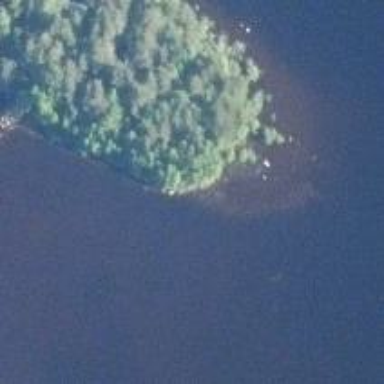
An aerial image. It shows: Islet.